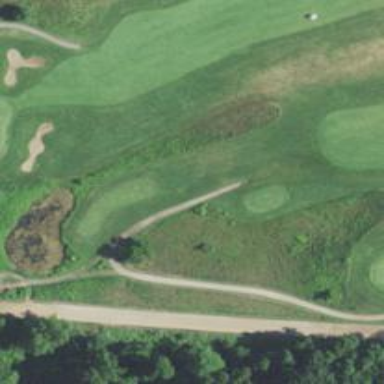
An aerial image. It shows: Asphalt service road that appears to be golf cart path.